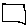
Label: square